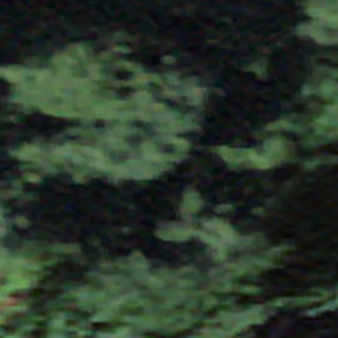
Label: other